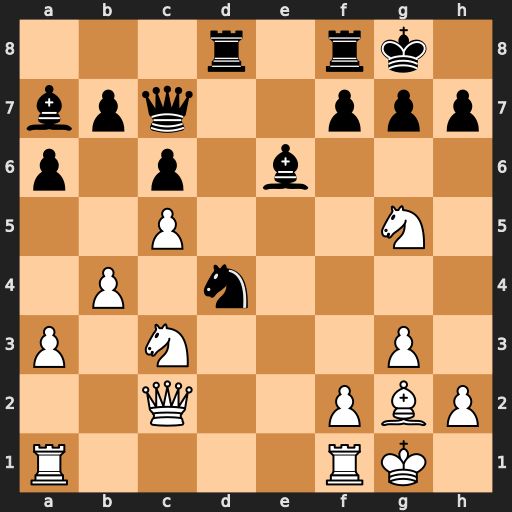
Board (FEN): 3r1rk1/bpq2ppp/p1p1b3/2P3N1/1P1n4/P1N3P1/2Q2PBP/R4RK1
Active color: w
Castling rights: -
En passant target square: -
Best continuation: Qxh7#